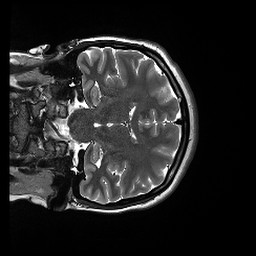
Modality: T2w
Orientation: coronal
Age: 21
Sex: female